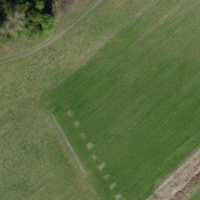
EUNIS habitat code: 52
Species observed at this site:
Prunus padus